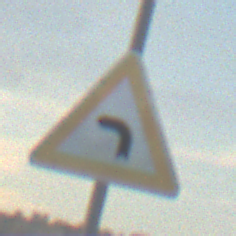
Verkehrszeichen: KurveLinks
Umgebung: Outdoor, Nature
Tageszeit: SunriseSunset
Wetter: PartlyCloudy
Licht: Natural
Jahreszeit: NotSpecified
Kontrast: LowContrast